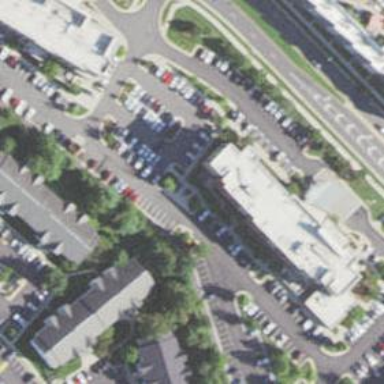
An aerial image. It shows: Commercial area.